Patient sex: M
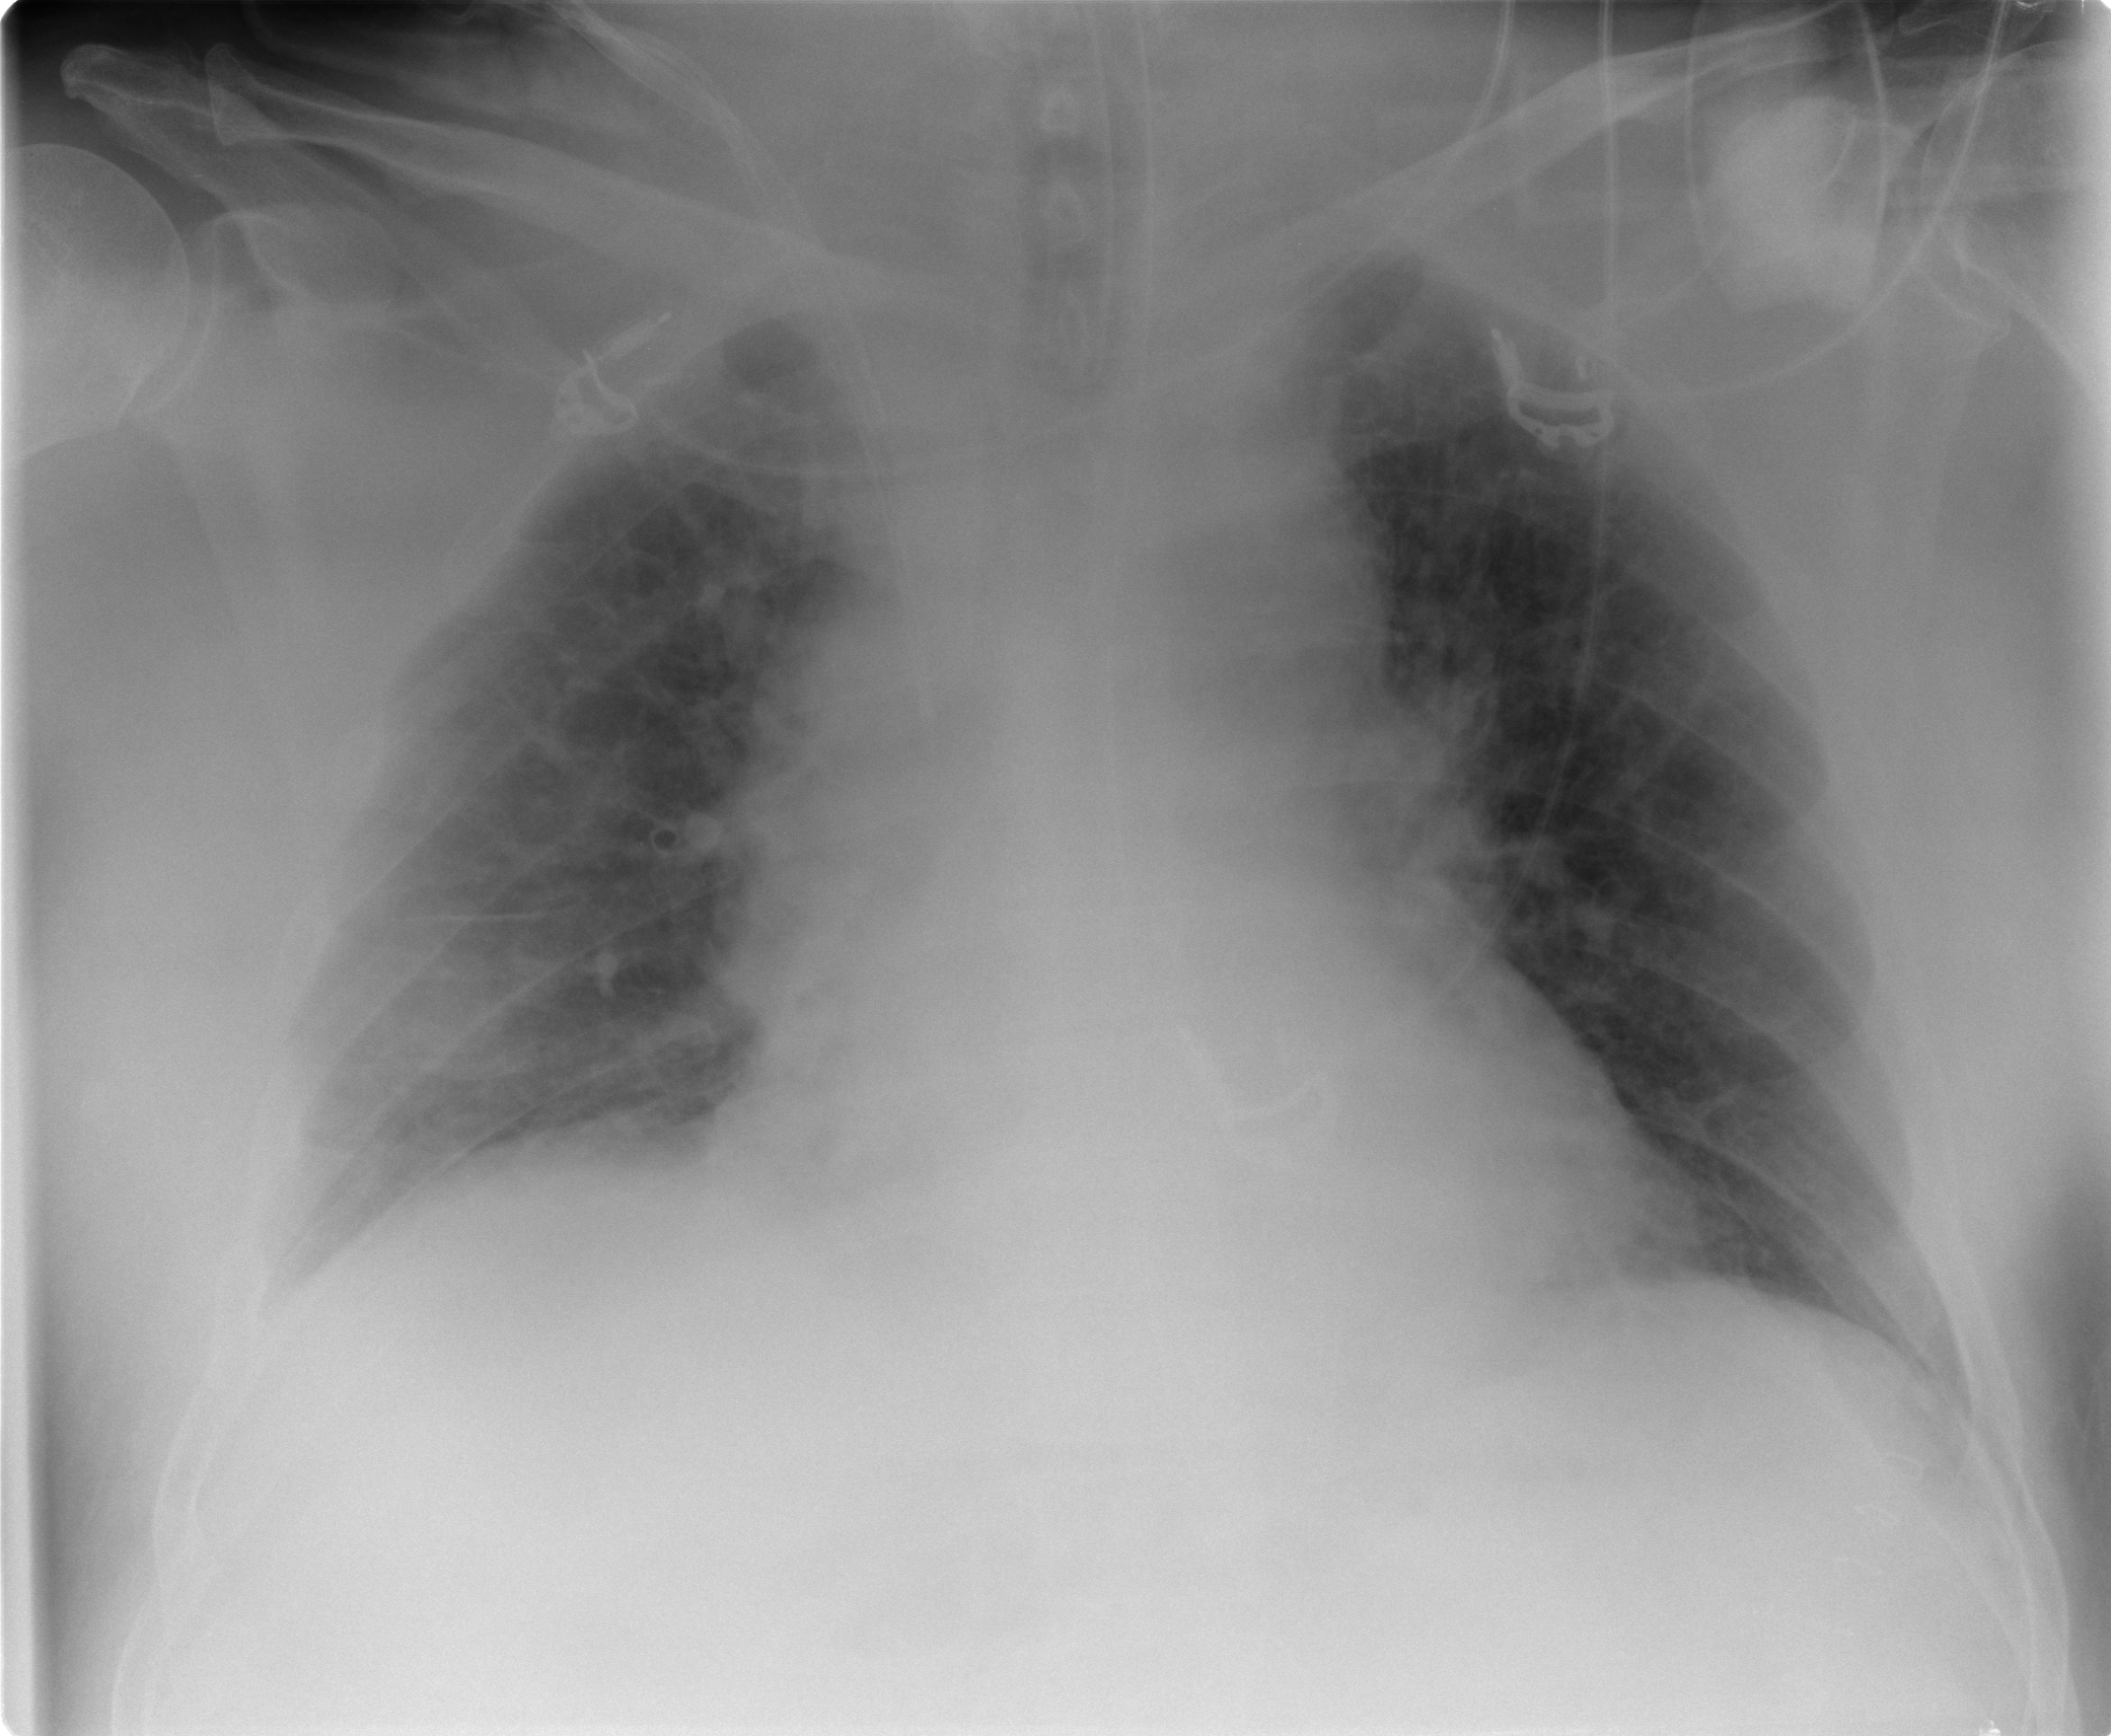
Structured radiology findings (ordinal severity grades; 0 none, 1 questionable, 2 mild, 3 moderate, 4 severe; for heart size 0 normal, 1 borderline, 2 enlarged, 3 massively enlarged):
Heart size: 2
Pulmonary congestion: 2
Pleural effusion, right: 1
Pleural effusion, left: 1
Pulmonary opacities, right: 2
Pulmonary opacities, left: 0
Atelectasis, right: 2
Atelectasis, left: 0